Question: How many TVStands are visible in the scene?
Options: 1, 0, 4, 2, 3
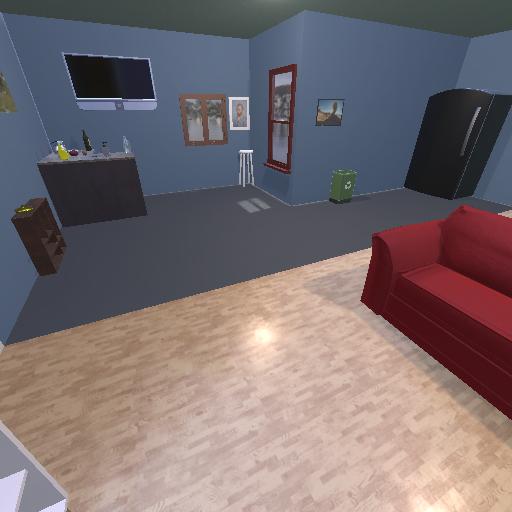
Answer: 1